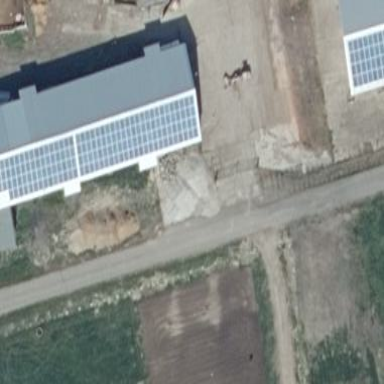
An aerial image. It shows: Small solar photovoltaic panel generator inside building.